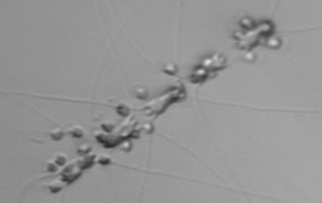
Label: Chaetoceros_didymus_TAG_external_flagellate